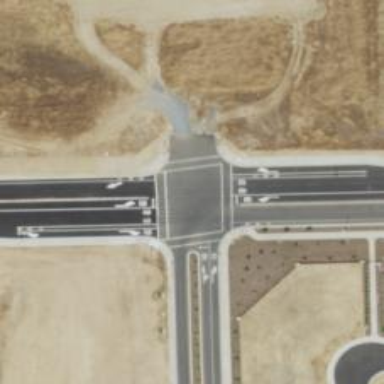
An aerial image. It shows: Secondary link road with asphalt surface.